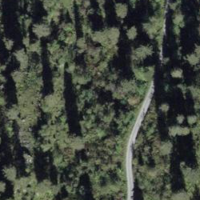
EUNIS habitat code: 43
Species observed at this site:
Zamenis longissimus
Dactylorhiza maculata